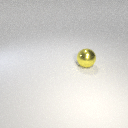
large yellow metal sphere